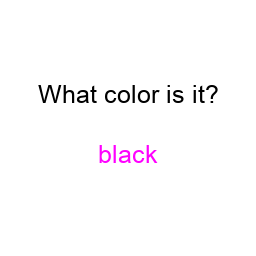
Color: magenta
Color name shown: black
Background color: white
Question text color: black